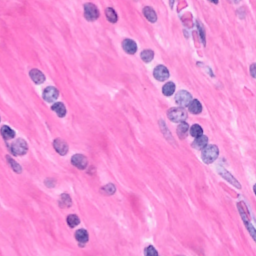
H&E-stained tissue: Breast